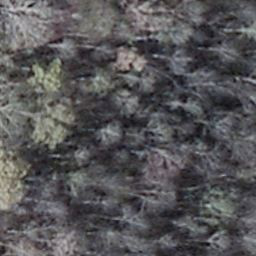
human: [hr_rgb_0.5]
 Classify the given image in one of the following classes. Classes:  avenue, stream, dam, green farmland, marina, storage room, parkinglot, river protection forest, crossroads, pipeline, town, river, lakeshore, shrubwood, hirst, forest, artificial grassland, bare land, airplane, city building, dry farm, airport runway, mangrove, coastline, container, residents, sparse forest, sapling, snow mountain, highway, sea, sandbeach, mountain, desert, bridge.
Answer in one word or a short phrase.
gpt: shrubwood